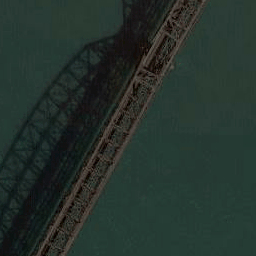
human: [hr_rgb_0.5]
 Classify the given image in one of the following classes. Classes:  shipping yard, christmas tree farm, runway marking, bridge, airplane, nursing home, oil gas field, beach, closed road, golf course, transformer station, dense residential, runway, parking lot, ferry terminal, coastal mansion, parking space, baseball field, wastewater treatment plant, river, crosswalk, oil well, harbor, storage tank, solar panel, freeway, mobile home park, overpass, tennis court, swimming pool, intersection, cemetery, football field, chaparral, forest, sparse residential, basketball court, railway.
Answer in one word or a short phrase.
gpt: bridge